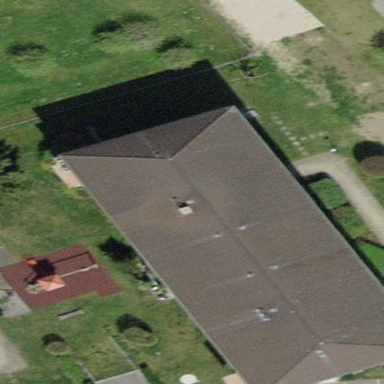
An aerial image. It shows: Residential building with hipped roof.